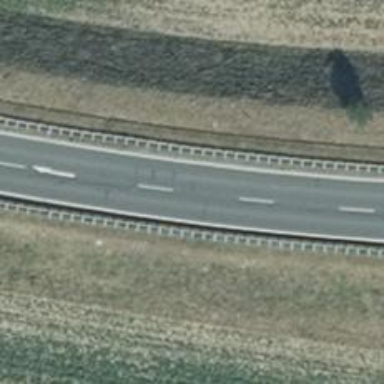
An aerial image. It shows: Embankment along primary highway. It is motorroad.